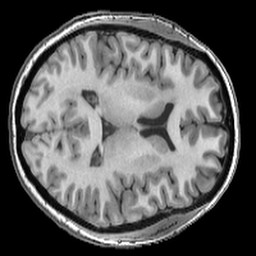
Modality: T1w
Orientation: axial
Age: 38
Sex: female
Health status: ill
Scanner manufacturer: ge
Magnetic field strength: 3 T
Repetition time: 0.008164 s
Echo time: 0.003184 s